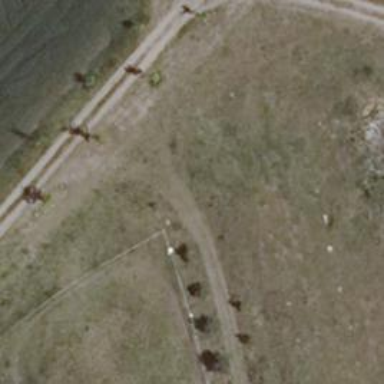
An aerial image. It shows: Grassy track.